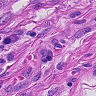
Metastatic tissue present: no